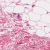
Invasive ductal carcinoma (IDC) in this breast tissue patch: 0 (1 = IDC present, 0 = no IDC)